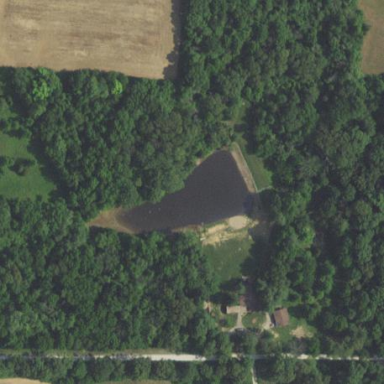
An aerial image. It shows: Pond with natural water.